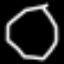
Label: octagon